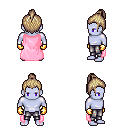
a pixel art fantasy rpg character, male body template, dark elf, purple skin, pink cape, metal pants, white blonde short topknot hairstyle, gold gloves, four views (front, back, left, right), 2x2 character sprite sheet, small pixel art, hard edges, no anti-aliasing